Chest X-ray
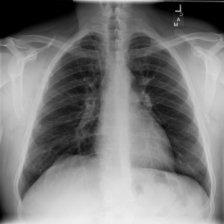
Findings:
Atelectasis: negative
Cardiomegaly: negative
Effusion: negative
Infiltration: negative
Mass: negative
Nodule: negative
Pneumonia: negative
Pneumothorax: negative
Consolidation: negative
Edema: negative
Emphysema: negative
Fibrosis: negative
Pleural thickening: negative
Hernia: negative